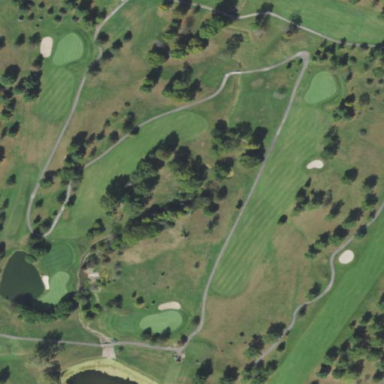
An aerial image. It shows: Grassy area designated as golf fairway.